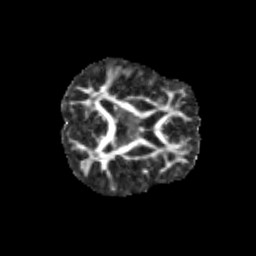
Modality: FA
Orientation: axial
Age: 9
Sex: male
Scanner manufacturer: siemens
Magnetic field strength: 3 T
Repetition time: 3.8 s
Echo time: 0.07 s